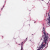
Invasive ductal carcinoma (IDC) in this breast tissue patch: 0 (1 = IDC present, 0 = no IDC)